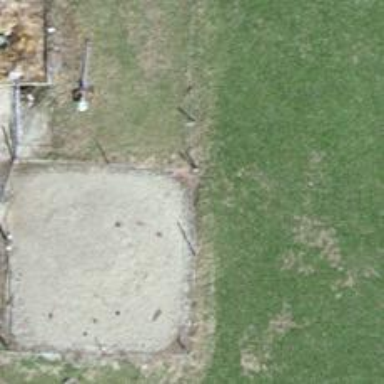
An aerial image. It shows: Fence.